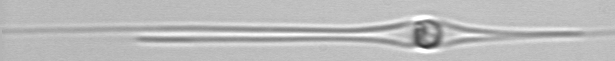
Label: Chaetoceros_danicus